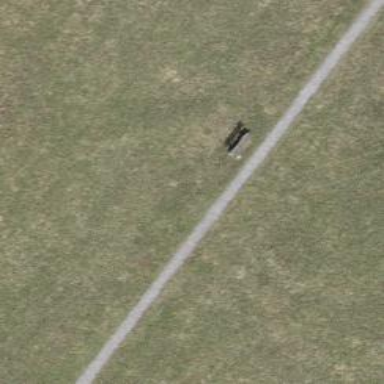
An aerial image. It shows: Bench for seating.